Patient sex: M
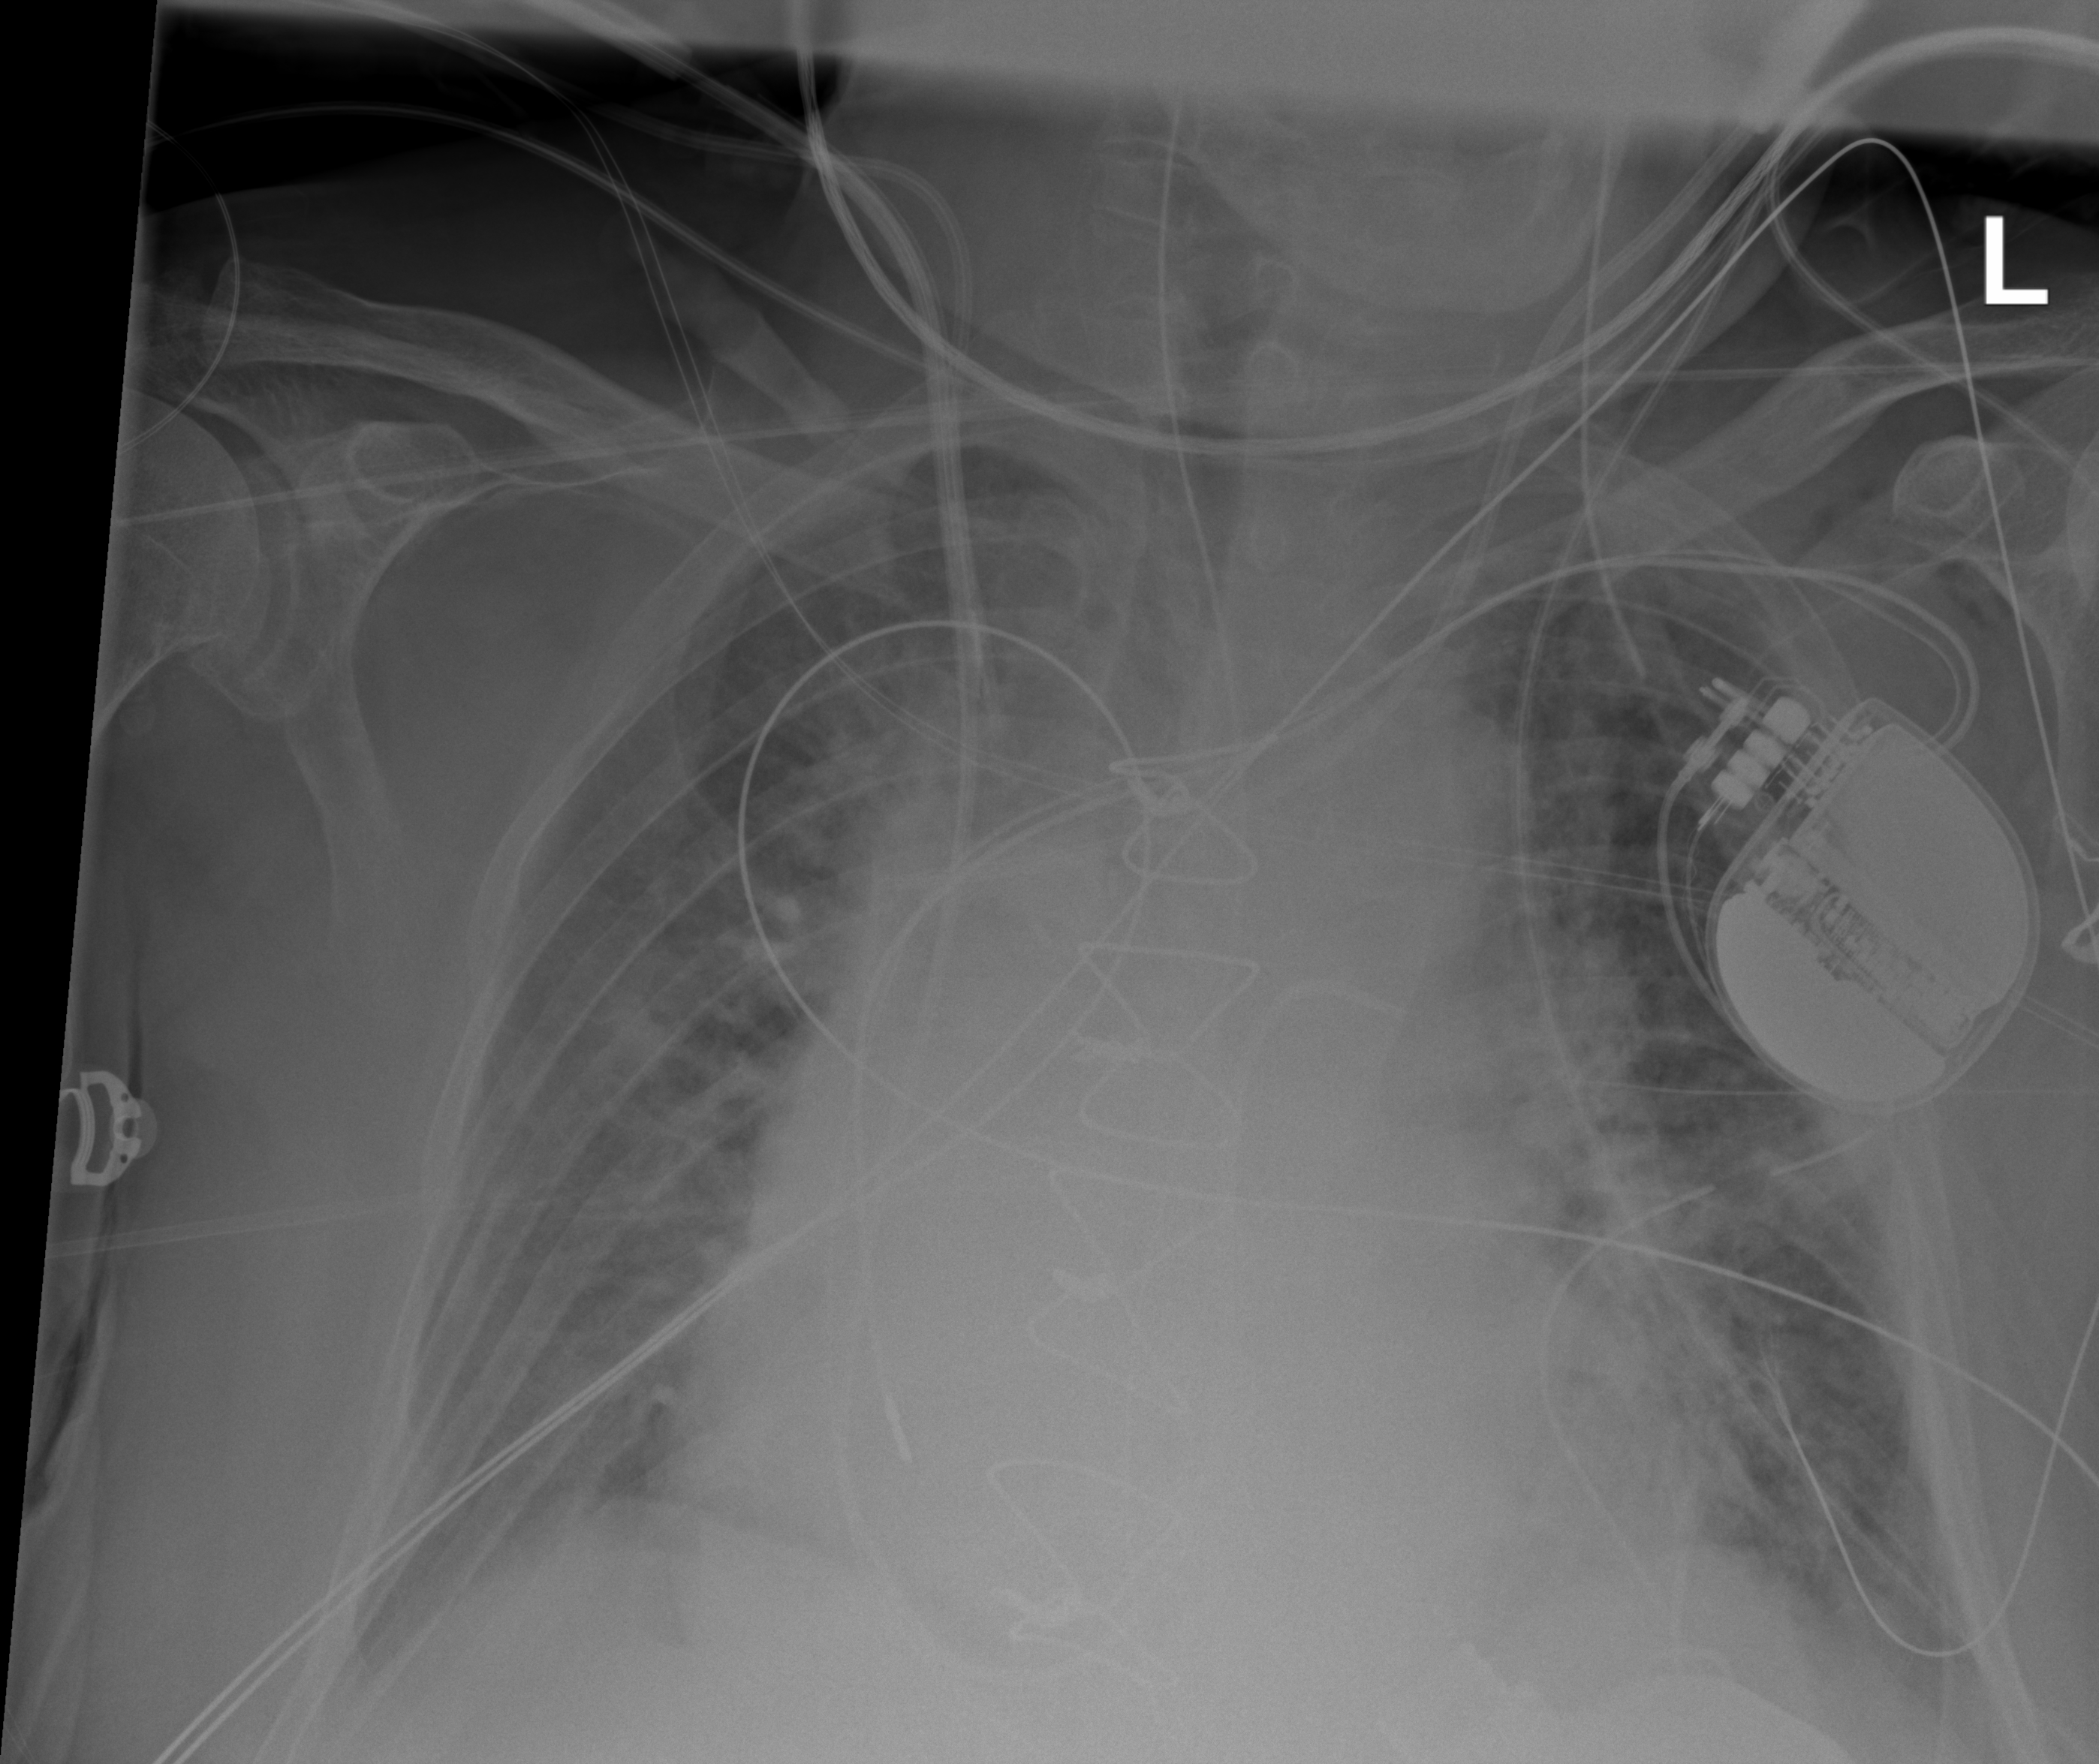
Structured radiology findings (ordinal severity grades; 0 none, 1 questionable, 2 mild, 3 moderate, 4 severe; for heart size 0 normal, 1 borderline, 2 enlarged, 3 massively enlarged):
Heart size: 2
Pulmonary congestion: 2
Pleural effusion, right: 2
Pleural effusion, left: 2
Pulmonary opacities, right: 2
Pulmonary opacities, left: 2
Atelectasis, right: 2
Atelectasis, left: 2